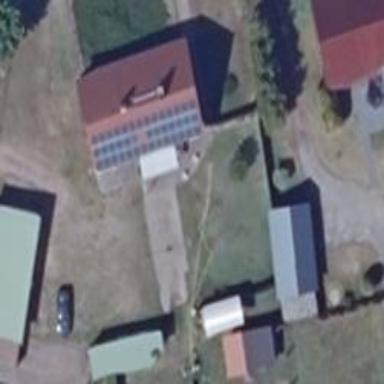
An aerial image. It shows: Small solar photovoltaic panel used as generator to produce electricity.